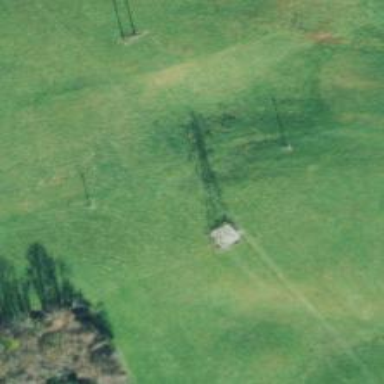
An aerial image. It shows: Lattice structure tower used for power distribution.